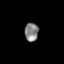
Tissue: prostate
Cell type: T cells
Senescence score: 0.3389
Nuclear area (px): 252
Mean DAPI intensity: 130.73